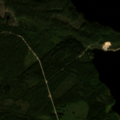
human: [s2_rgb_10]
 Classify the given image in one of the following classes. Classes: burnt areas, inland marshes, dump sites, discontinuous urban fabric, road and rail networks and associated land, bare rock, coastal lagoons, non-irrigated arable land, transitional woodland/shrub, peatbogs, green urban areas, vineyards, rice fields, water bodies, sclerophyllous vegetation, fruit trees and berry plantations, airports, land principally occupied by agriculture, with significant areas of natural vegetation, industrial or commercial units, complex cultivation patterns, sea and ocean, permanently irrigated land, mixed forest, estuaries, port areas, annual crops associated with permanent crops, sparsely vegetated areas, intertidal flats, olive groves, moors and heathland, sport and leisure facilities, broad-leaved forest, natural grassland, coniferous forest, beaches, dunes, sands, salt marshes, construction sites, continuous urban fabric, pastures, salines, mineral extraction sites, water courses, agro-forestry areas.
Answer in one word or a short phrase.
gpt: coniferous forest, water bodies